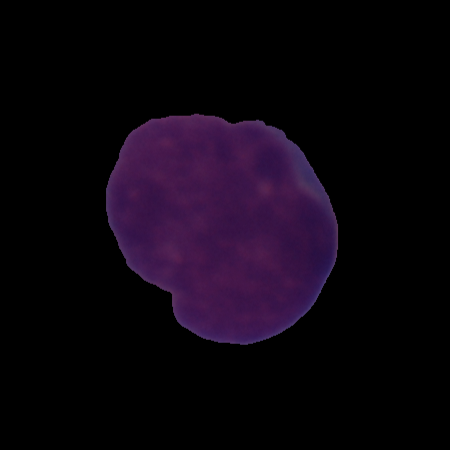
Label: cancer